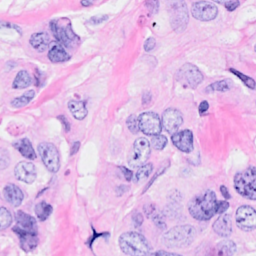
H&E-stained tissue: Breast